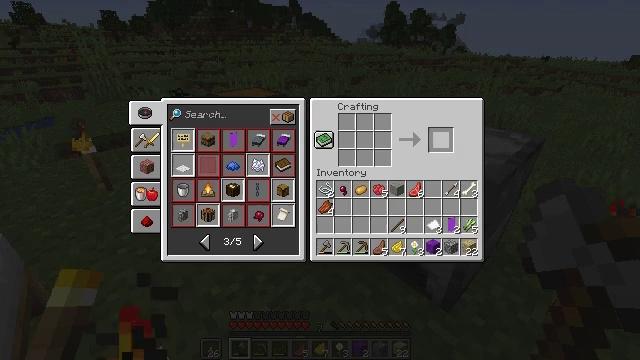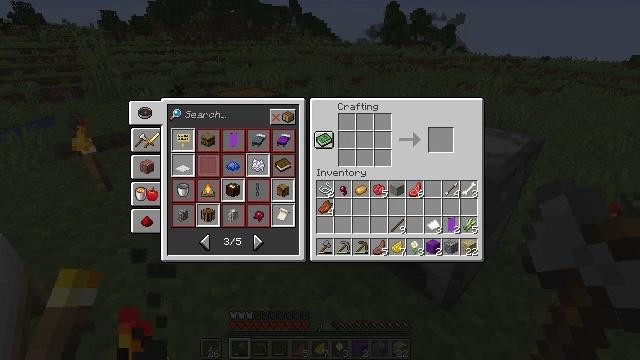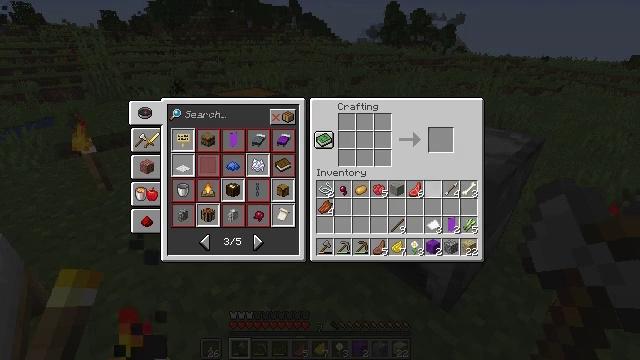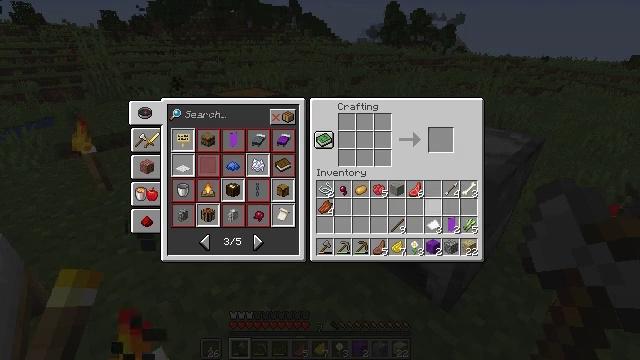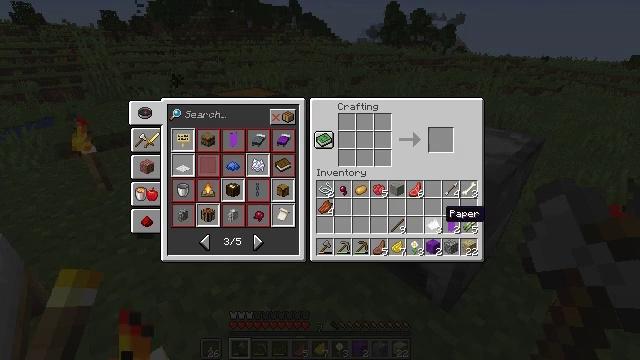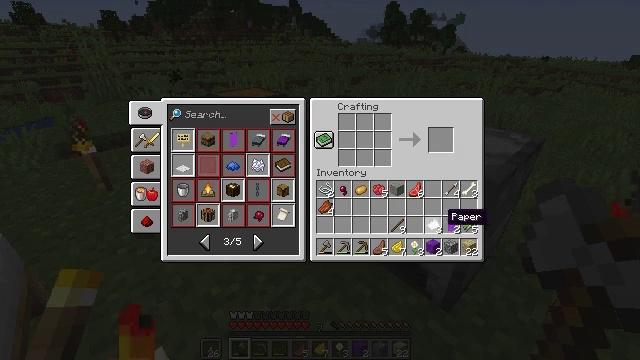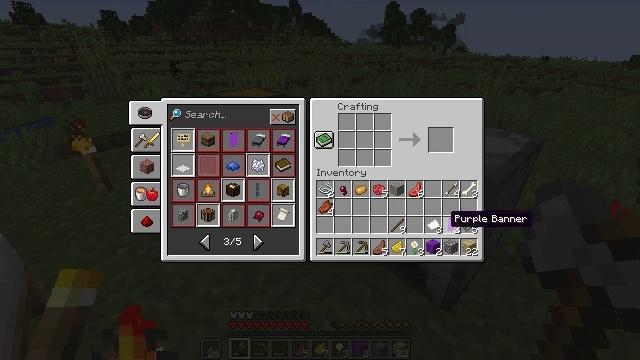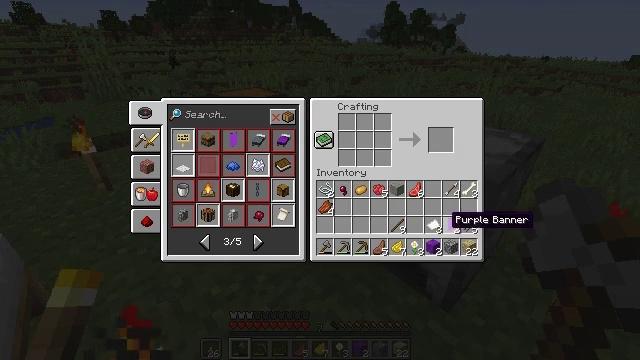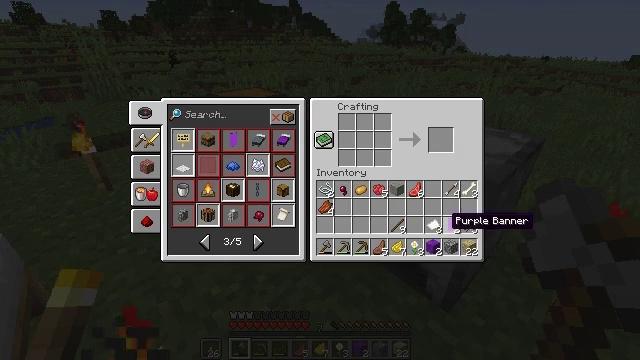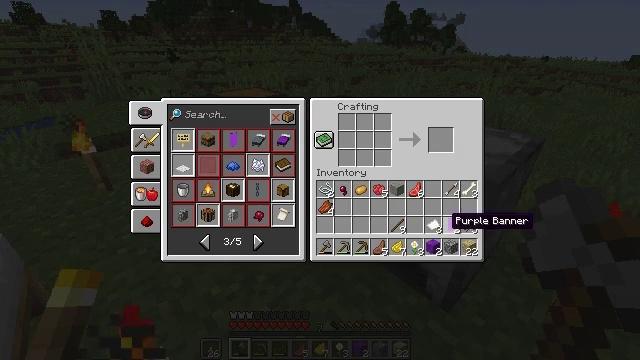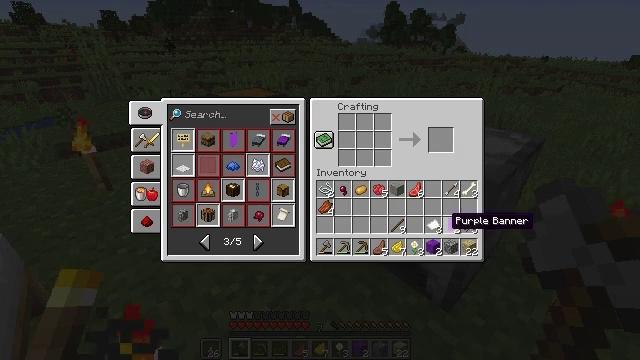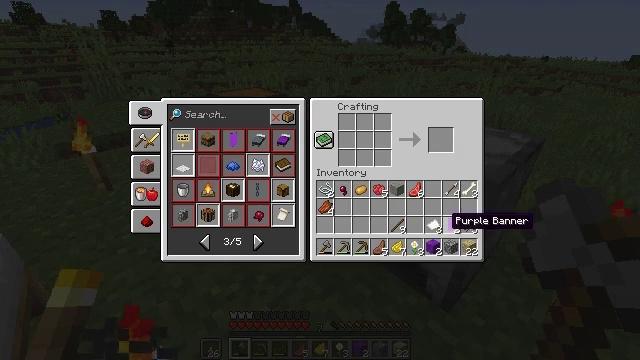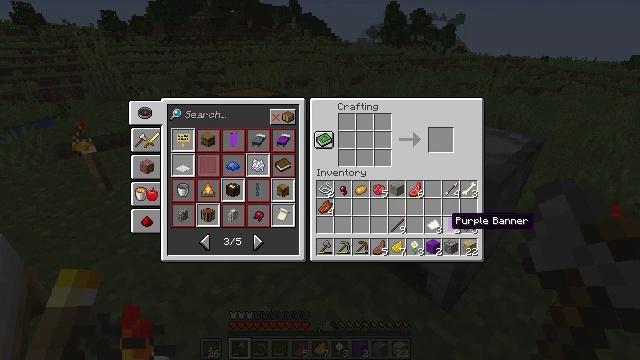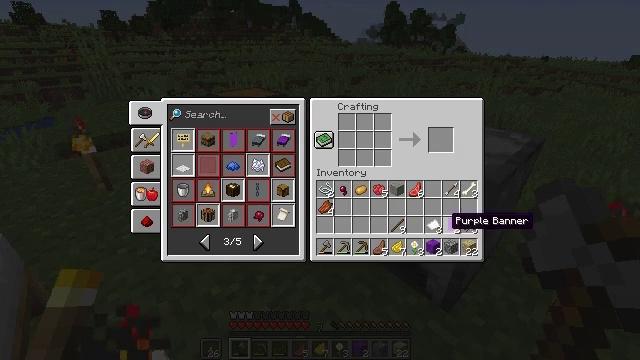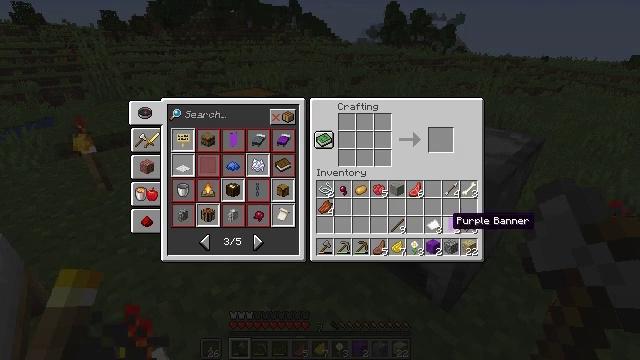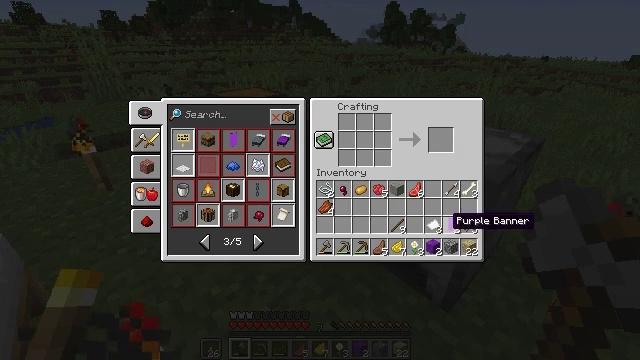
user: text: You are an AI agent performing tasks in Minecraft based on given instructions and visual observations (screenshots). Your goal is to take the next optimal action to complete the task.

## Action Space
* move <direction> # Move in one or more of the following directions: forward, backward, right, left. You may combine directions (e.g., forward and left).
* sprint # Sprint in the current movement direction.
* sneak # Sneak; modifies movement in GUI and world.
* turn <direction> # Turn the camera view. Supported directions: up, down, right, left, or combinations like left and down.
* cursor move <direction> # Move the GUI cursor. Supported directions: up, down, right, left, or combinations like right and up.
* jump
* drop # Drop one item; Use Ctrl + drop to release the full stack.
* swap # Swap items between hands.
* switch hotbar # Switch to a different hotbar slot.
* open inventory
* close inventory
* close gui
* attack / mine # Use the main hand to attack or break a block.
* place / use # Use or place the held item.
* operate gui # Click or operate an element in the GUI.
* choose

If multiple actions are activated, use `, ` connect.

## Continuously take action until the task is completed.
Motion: motion action
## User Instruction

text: Create a flower banner pattern using the crafting table.
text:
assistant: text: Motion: sneak, cursor move down, open gui
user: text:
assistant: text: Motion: sneak, cursor move down
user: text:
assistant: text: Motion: sneak, cursor move down
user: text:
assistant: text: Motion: sneak, cursor move down
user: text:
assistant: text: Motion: sneak
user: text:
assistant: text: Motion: no_op
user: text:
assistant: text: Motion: no_op
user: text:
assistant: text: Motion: no_op
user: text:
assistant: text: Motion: no_op
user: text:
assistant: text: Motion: no_op
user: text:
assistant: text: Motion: no_op
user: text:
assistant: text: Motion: no_op
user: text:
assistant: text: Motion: no_op
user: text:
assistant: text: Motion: no_op
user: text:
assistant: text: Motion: no_op
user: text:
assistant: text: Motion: no_op
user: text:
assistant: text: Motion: no_op
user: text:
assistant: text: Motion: cursor move left
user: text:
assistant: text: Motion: cursor move left
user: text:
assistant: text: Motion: cursor move left
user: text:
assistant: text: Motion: cursor move left
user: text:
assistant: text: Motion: no_op
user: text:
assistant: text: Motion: no_op
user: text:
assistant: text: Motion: no_op
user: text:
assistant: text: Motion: no_op
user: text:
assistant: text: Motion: no_op
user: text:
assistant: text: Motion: no_op
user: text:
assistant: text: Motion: no_op
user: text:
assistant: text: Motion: no_op
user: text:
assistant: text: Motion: cursor move right